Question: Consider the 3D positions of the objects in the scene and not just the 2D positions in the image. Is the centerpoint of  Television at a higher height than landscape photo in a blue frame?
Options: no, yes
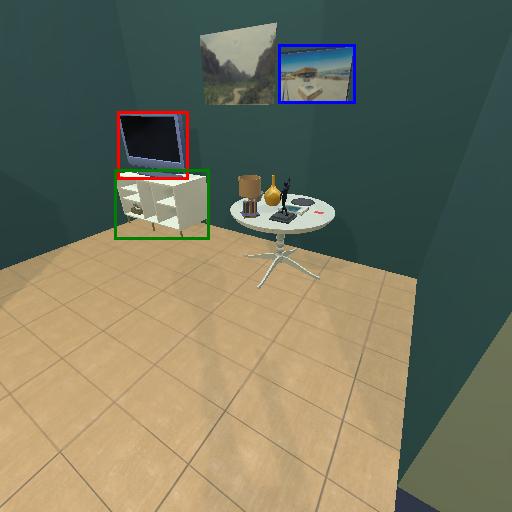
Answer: no